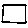
Label: square